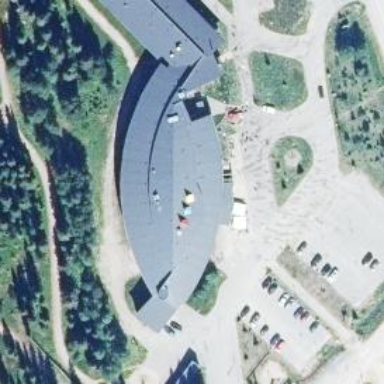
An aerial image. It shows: Hotel building.